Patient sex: F
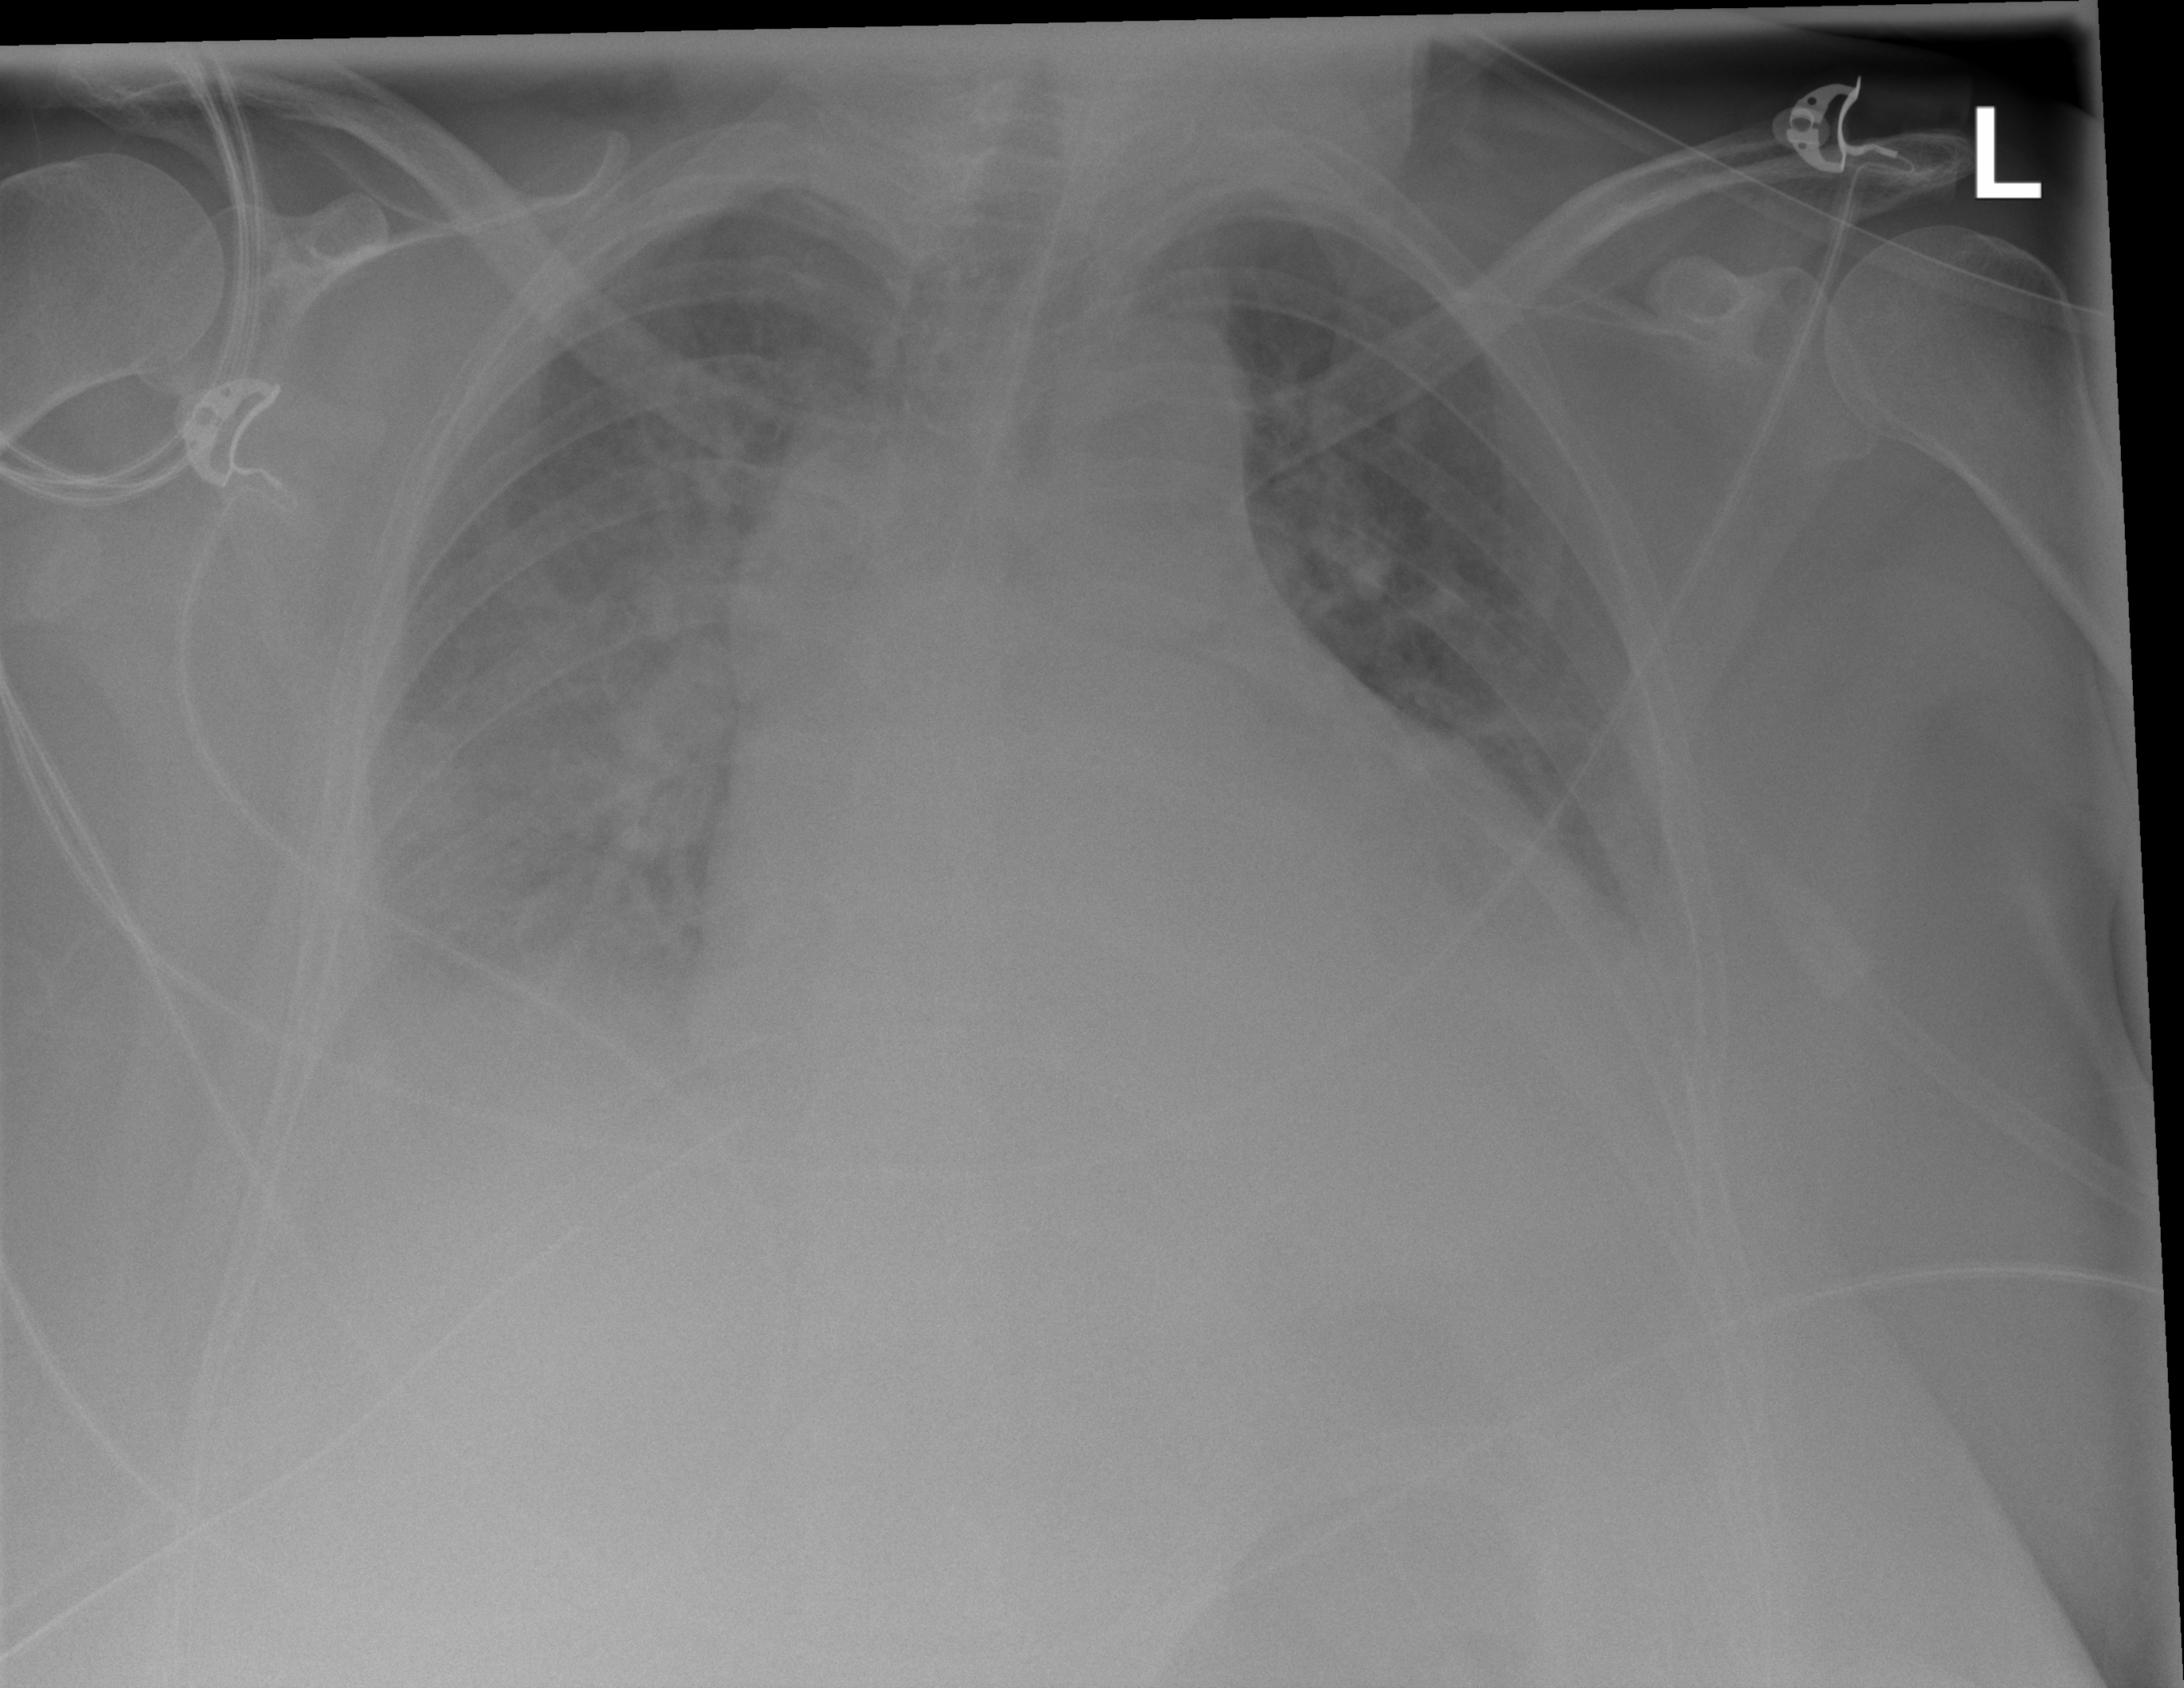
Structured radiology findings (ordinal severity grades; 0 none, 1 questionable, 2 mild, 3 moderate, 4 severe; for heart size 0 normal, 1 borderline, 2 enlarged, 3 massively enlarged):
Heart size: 2
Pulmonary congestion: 3
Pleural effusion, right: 2
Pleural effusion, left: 2
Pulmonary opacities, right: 0
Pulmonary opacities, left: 0
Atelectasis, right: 2
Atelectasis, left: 2